Question: I'm not sure why but when I try to align my UIStepper in IB in line with my label, it is not inline when I run it. So I have to adjust my UIStepper a lot lower than my labels in order to get it alined. Please see the picture:
Does anyone know why?
Thanks.
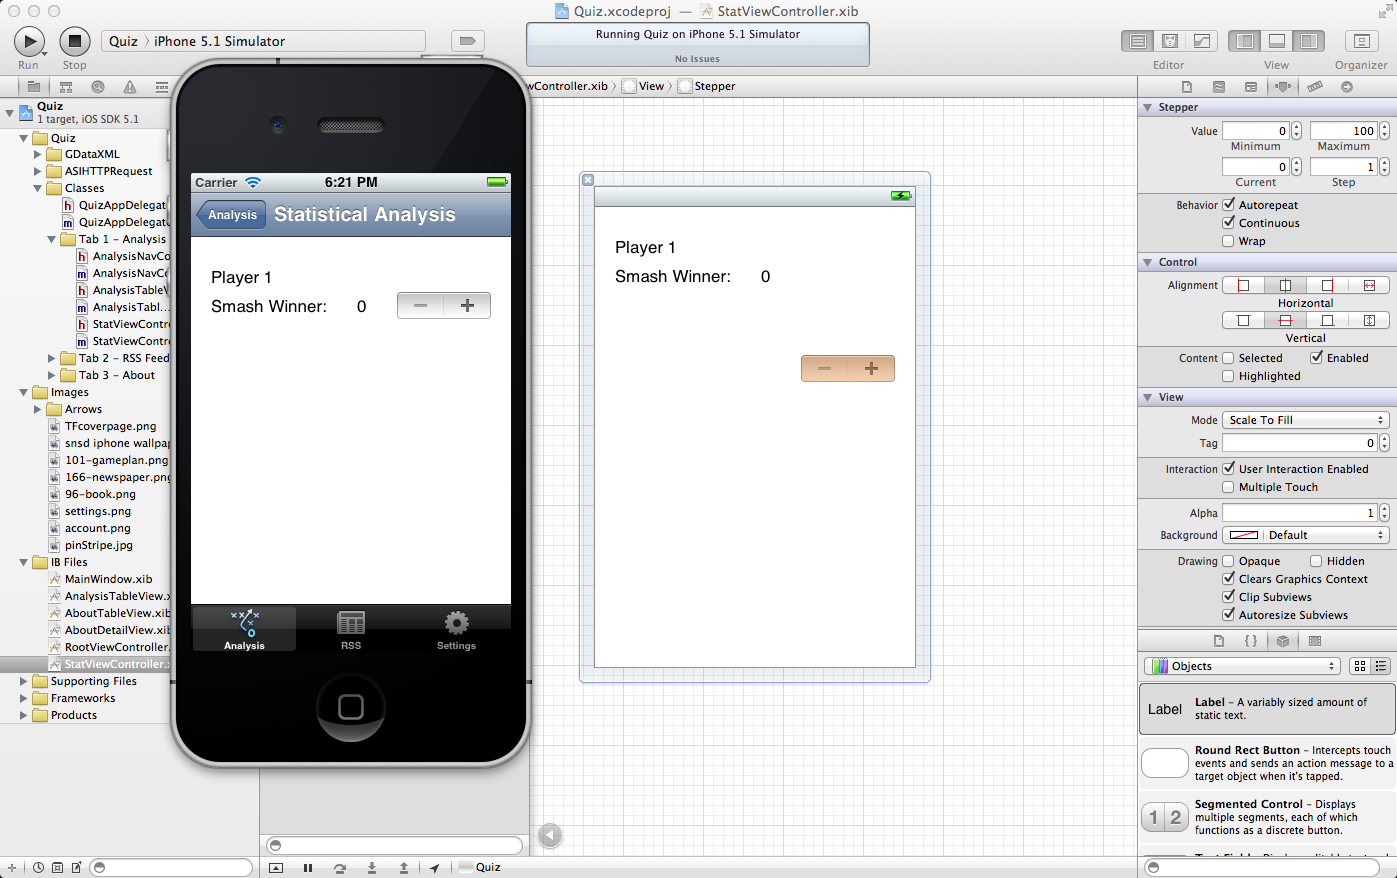
Answer: Make sure your positions for the 'UIStepper' are set correctly, the example in the screenshot should align your 'UIStepper' with the 'UILabel'.